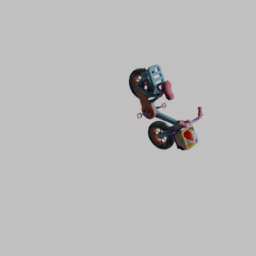
Label: mechanical